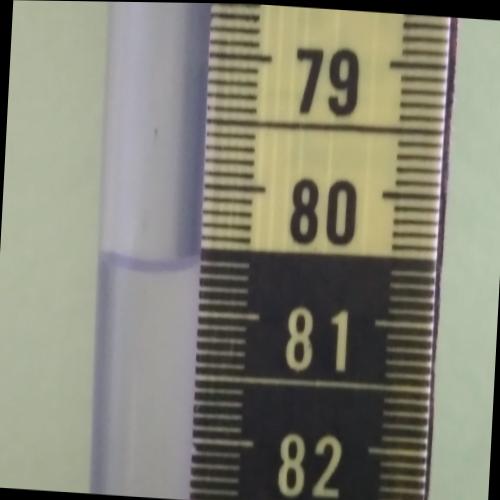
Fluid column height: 80.6 cm